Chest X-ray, PA view. Patient: 65 years old, sex M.
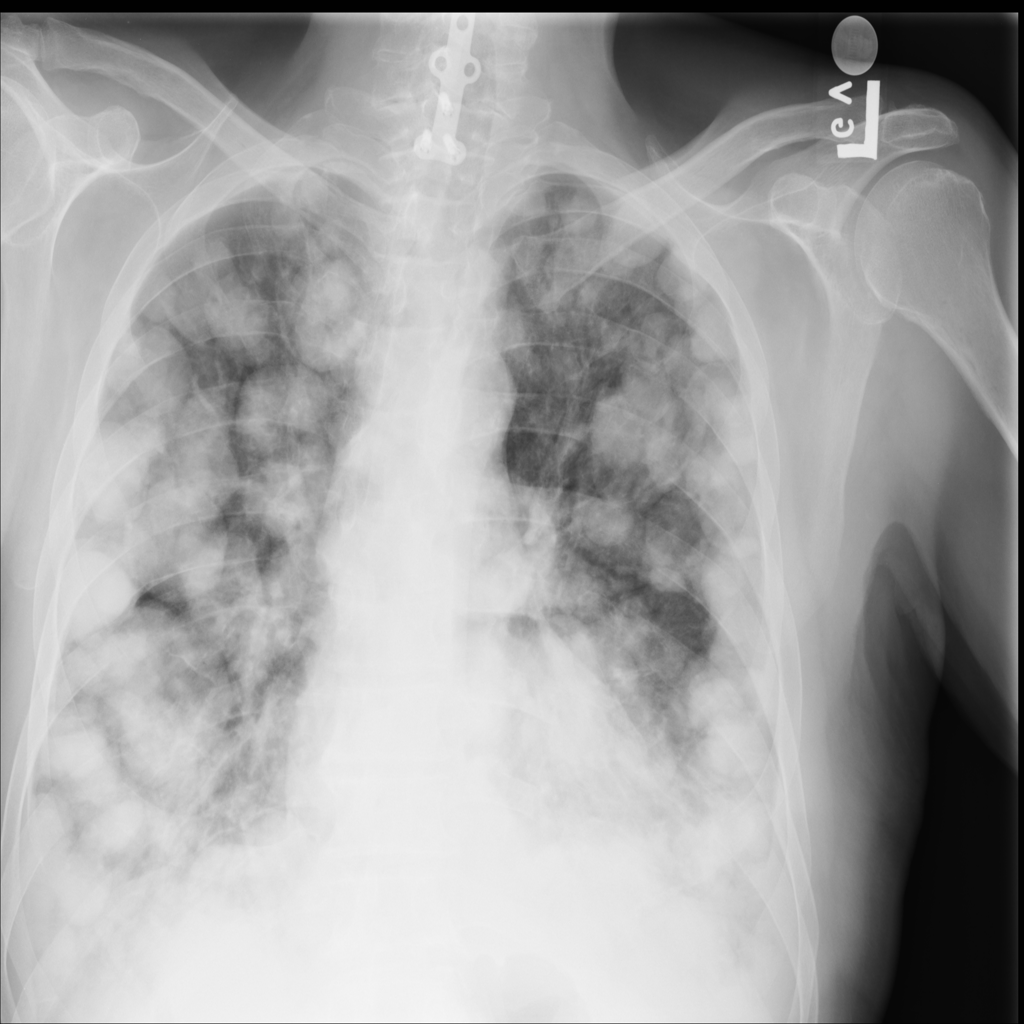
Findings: Effusion, Infiltration, Mass